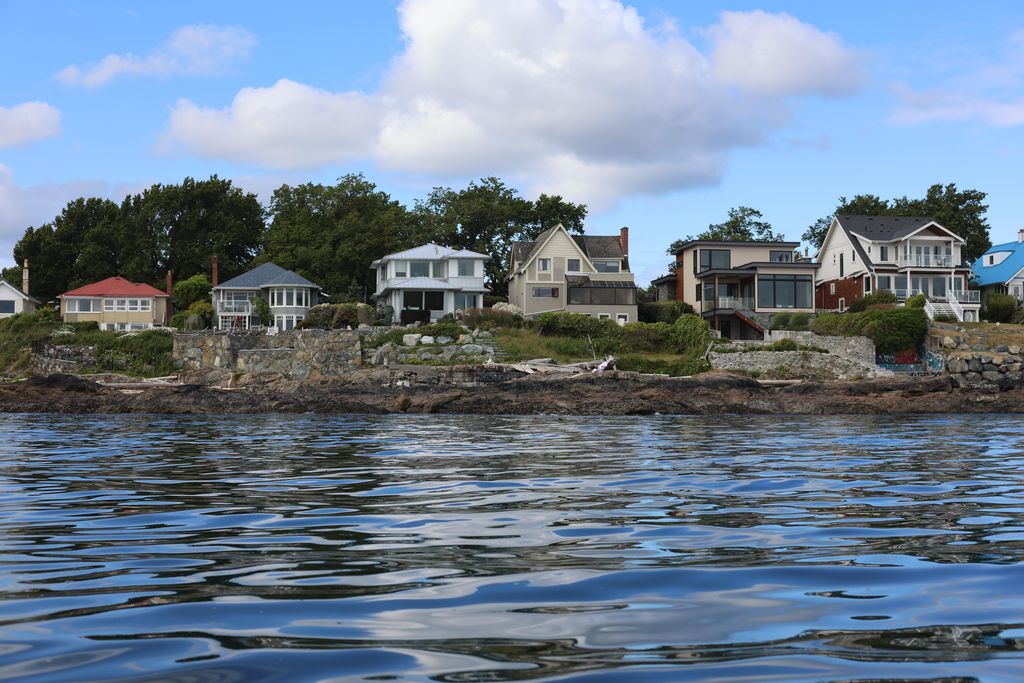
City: victoria